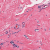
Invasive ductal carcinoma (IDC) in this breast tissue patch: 0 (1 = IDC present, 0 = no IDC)